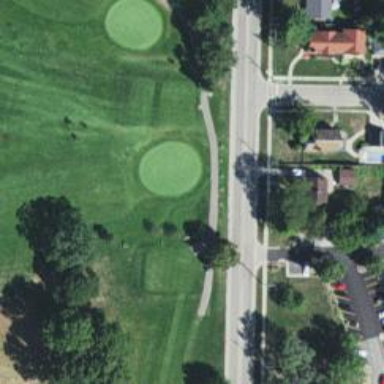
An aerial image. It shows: Golf hole.